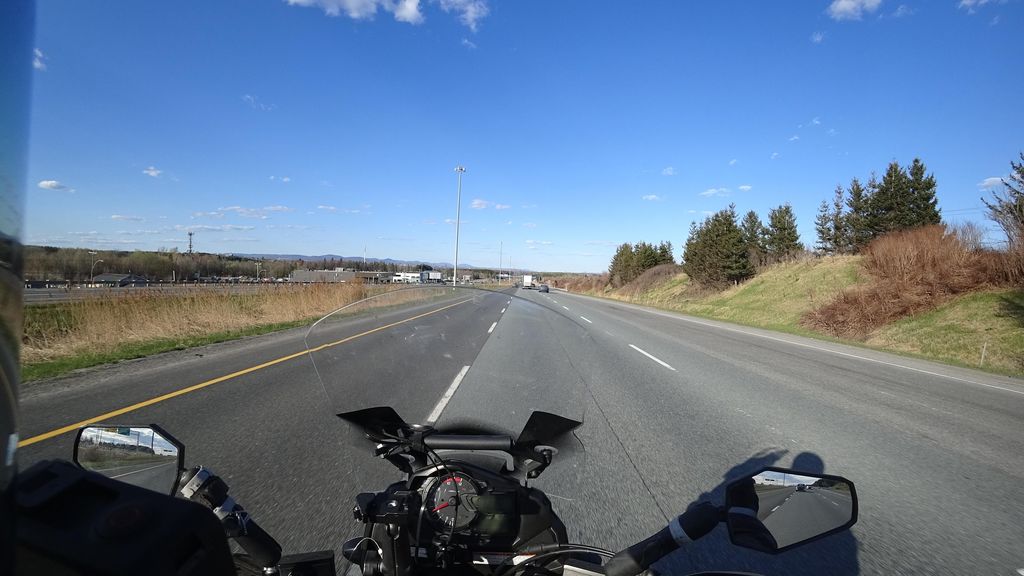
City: quebec_city